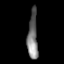
Tissue: prostate
Cell type: Fibroblasts
Senescence score: 0.8051
Nuclear area (px): 476
Mean DAPI intensity: 118.487